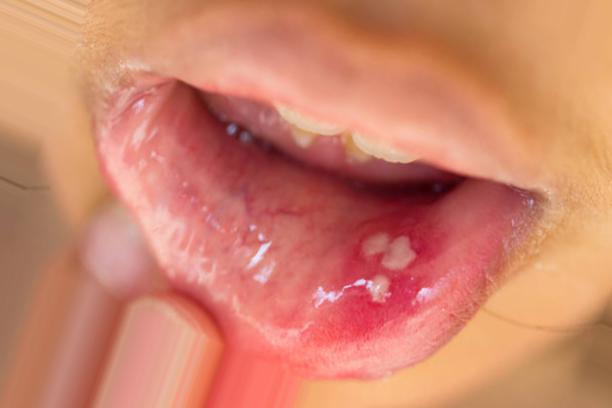
Condition: Mouth Ulcer